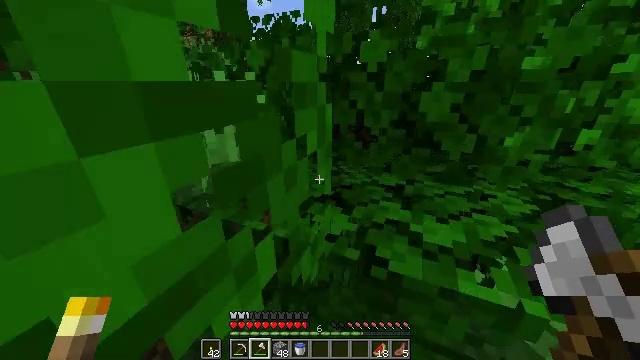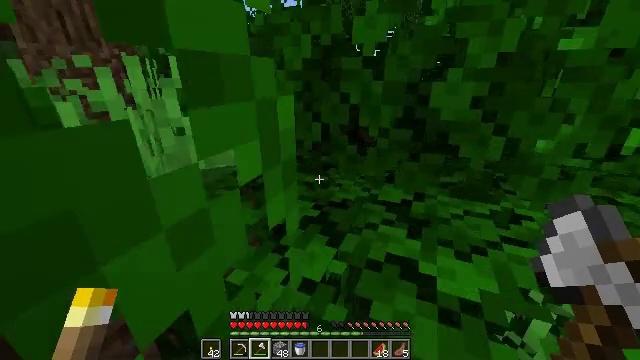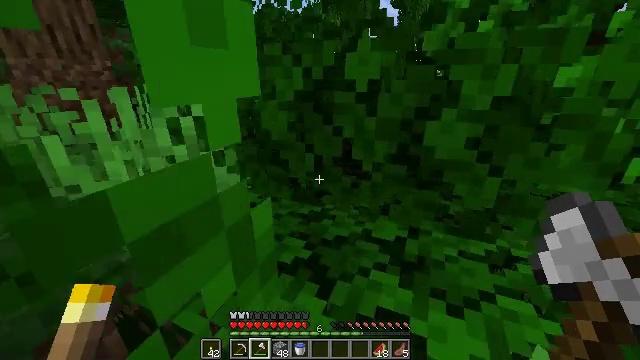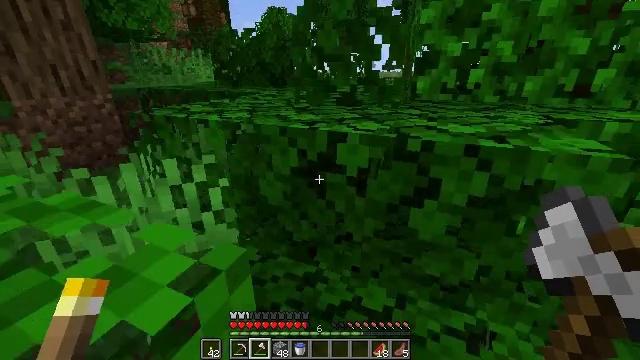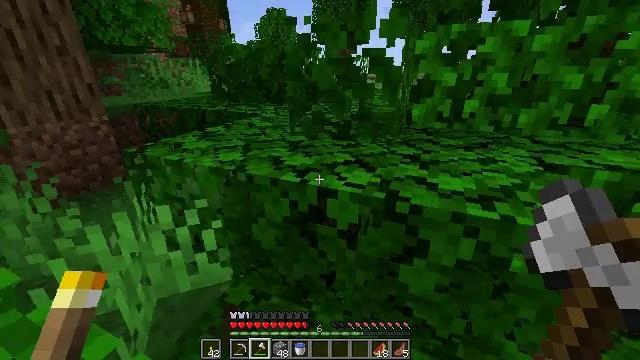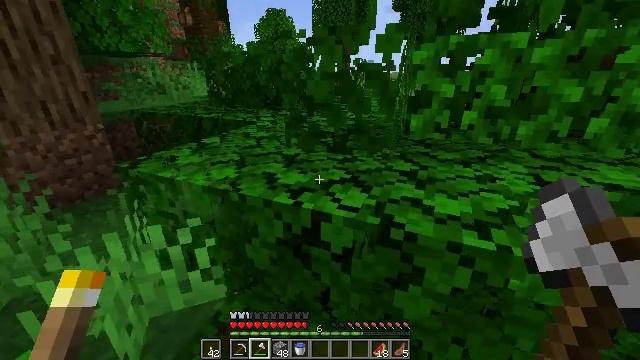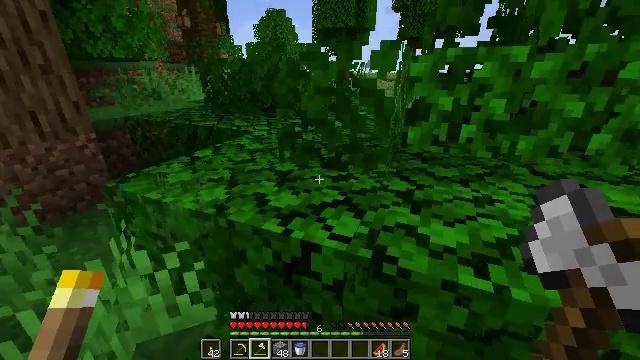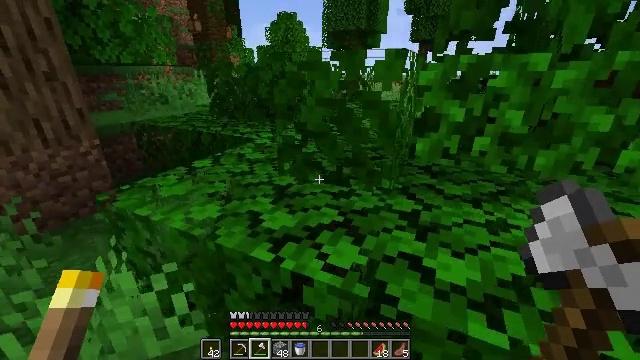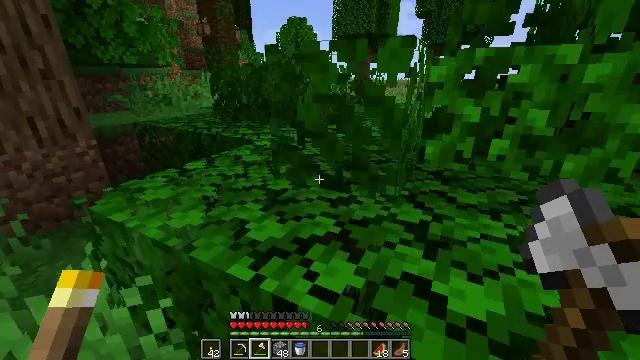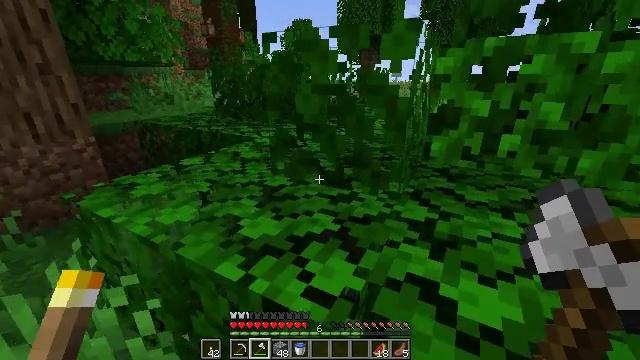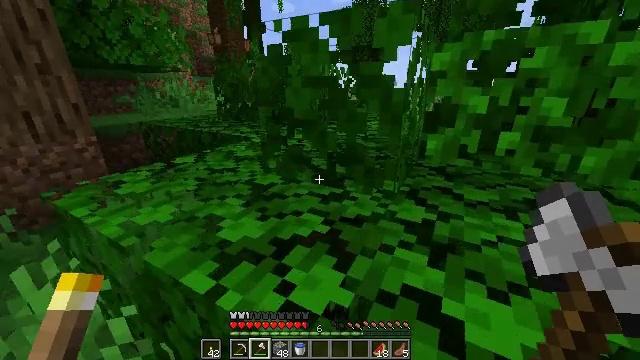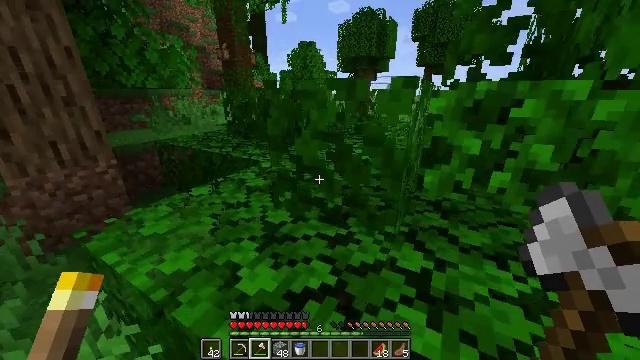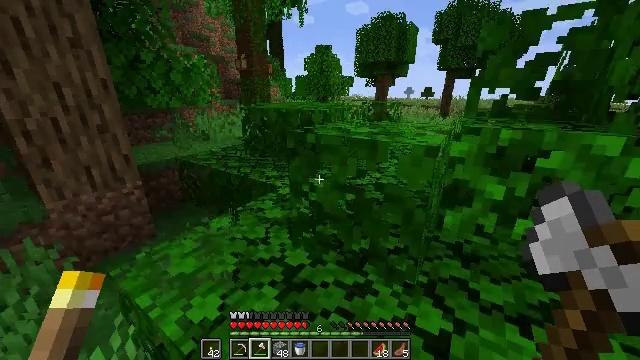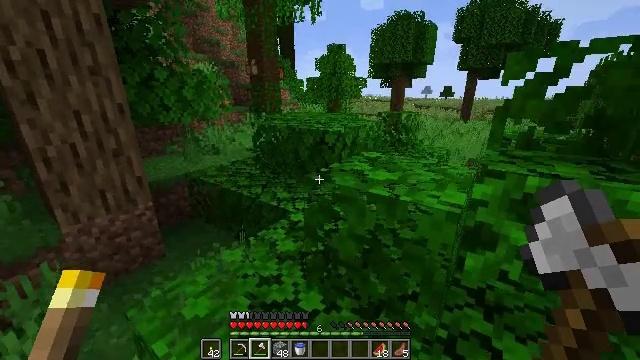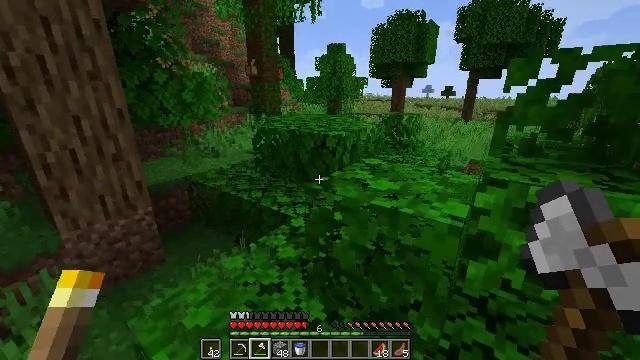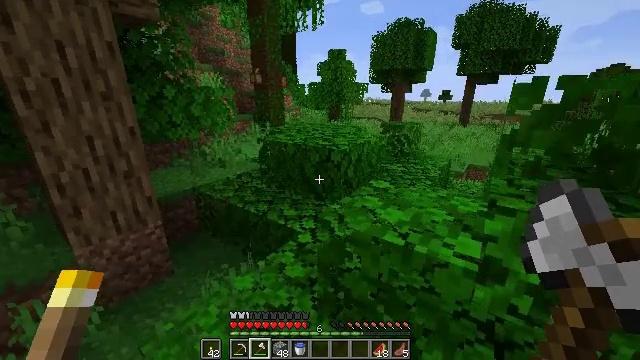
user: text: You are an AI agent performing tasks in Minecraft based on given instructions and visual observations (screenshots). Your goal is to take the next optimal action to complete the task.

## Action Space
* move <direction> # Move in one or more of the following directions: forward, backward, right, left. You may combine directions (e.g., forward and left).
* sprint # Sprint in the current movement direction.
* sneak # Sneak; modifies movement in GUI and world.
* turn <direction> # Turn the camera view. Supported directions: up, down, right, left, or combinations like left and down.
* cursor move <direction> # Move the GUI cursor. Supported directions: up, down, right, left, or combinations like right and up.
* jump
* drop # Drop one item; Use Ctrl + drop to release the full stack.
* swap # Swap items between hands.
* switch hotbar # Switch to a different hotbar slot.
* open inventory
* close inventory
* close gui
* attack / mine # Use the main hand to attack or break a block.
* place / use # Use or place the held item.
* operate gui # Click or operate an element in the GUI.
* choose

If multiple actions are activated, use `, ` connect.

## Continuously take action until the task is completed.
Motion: motion action
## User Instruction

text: Kill mobs.
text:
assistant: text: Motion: move forward, sprint
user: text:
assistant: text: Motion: move forward, sprint, jump
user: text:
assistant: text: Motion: move forward, sprint, jump
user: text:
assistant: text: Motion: move forward, sprint, jump
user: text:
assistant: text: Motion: move forward, sprint, jump
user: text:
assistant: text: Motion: move forward, sprint, jump
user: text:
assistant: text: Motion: move forward, sprint, turn left
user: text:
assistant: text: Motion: move forward, sprint, turn left
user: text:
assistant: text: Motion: move forward, sprint
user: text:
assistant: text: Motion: move forward, sprint
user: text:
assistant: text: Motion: move forward, sprint, jump
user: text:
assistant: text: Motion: move forward, sprint, turn left and up, jump
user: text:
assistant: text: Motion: move forward, sprint, turn left, jump
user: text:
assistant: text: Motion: move forward and move left, sprint, jump
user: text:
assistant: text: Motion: move forward and move left, sprint
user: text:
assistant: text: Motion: move forward and move left, sprint
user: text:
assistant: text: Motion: move forward and move left, sprint
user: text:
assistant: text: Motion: move forward and move left, sprint
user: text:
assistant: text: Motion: move forward and move left, sprint, turn up
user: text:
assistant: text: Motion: move forward and move left, sprint, turn right
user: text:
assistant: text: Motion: move forward and move left, sprint, turn right
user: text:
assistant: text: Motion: move forward and move left, sprint, turn right
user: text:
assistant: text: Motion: move forward, sprint, turn right
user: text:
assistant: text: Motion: move forward, sprint, turn right
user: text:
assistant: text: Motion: move forward, sprint, turn right
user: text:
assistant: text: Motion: move forward, sprint
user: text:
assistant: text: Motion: move forward, sprint
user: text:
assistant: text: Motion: move forward, sprint, jump
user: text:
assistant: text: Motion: move forward, sprint, jump
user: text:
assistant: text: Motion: move forward, sprint, jump